Field crop: tomato
Growth stage: 2
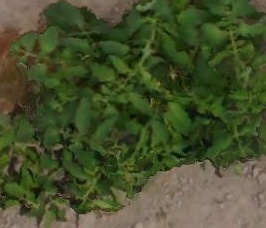
Species: tomato